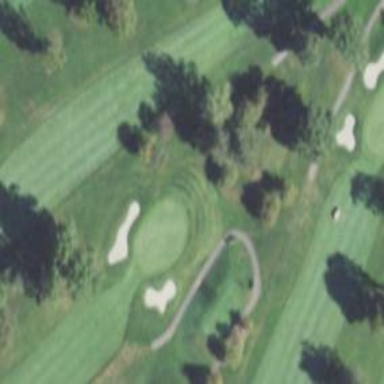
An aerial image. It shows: Golf hole.